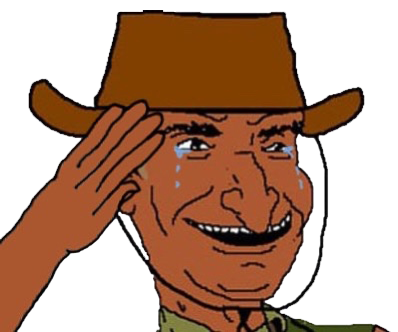
Label: 5_Bruce